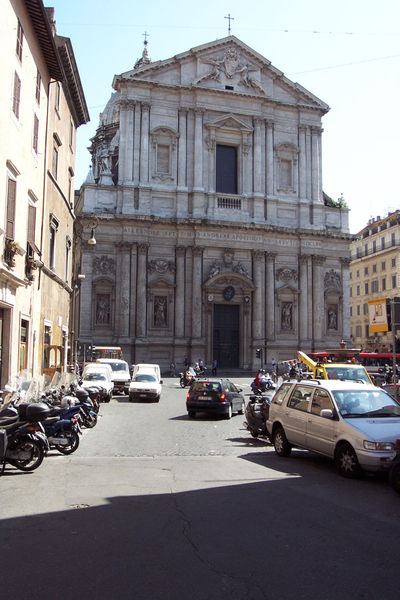
Titel: Rom, S. Andrea della Valle
Künstler: Carlo Rainaldi
Standort: Rom, S. Andrea della Valle (EU - I - Latium)
Schlagwörter: schatten, stadt, braun, fenster, säulen, dach, gebäude, beige, architektur, barock, stein, brüstung, kirche, renaissance, balkon, fassade, italien, giebel, türe, platz, pilaster, foto, eingang, kreuz, rom, portal, gesims, skulpturen, florenz, autos, pisa, mamor, bauwerk, parkplatz, palladio, alberti, il gesu, mantua, parken, verona, barcelona, motorräder